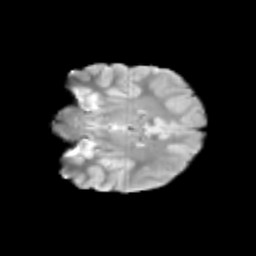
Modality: T2w
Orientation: coronal
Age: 11
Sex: female
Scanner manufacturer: siemens
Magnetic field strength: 3 T
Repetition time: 3.8 s
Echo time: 0.07 s